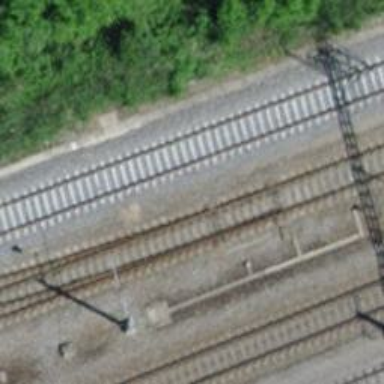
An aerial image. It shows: Railway switch with the turnout on the right side.